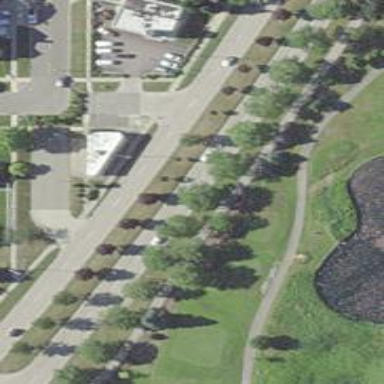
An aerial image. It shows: Secondary road with separate sidewalks.